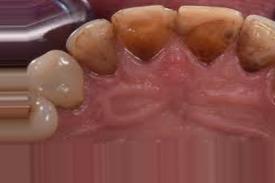
Condition: Tooth Discoloration